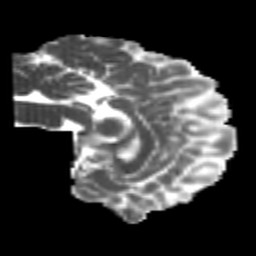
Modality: MD
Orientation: sagittal
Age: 24
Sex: male
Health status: healthy
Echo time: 0.074 s